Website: walmart
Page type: customer-info-address
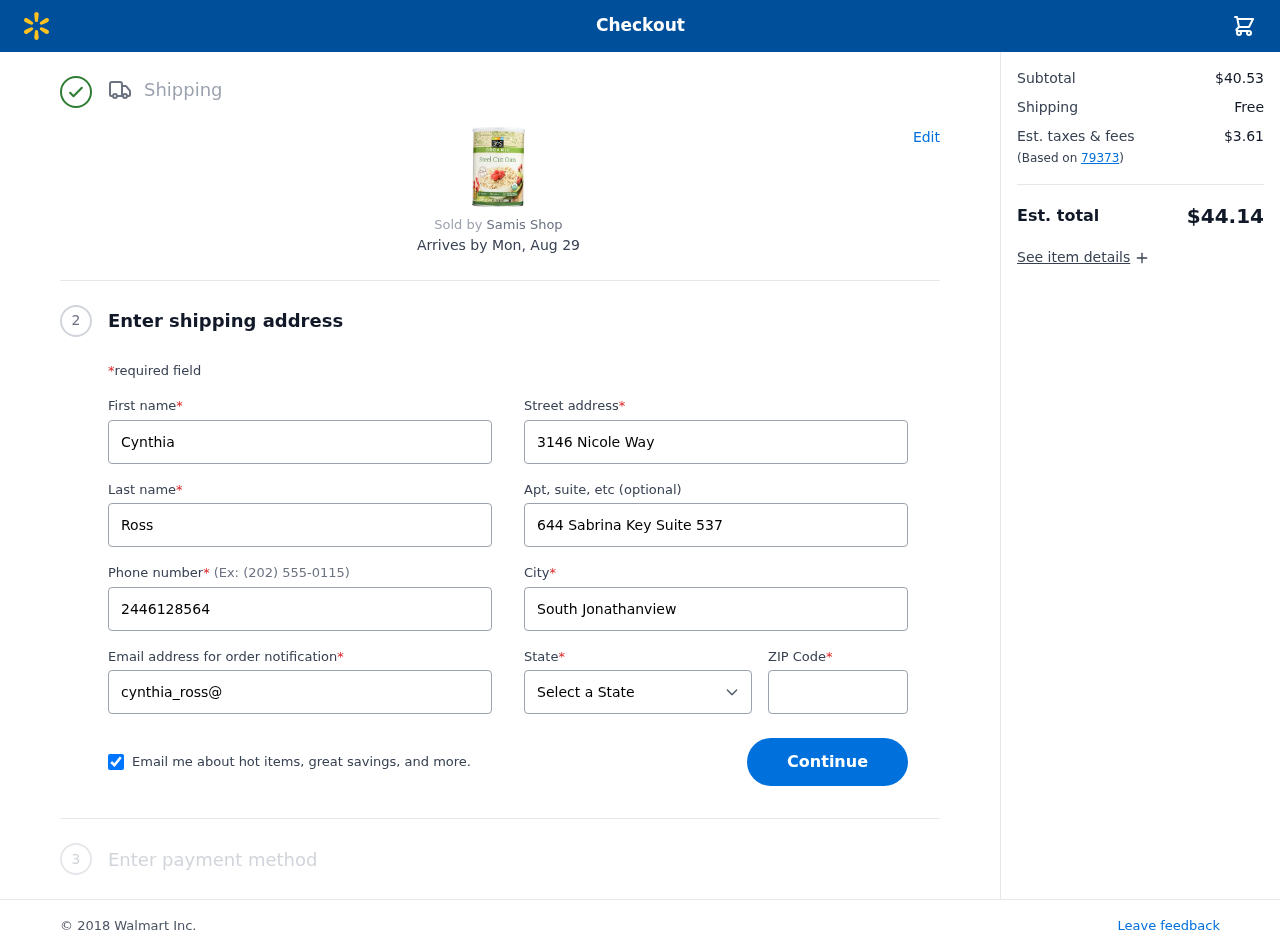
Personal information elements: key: PII_CITY
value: South Jonathanview
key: PII_EMAIL
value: cynthia_ross@gmail.com
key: PII_FIRSTNAME
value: Cynthia
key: PII_LASTNAME
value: Ross
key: PII_PHONE
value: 2446128564
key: PII_POSTCODE
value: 79373
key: PII_STATE
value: South Carolina
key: PII_STREET
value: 3146 Nicole Way
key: PII_STREET2
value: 644 Sabrina Key Suite 537
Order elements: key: ORDER_DELIVERY_DATE
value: Mon, Aug 29
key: ORDER_SUBTOTAL
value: $40.53
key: ORDER_SHIPPING_COST
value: Free
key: ORDER_TAX
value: $3.61
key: ORDER_TOTAL
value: $44.14